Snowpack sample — Loveland Pass, Silver Plume, Colorado, USA (1/12/25, 11:40 AM MST)
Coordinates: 39.66, -105.88
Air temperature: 7 °F
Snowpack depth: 140 cm
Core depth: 10 cm
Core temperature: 41 °F
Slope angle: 11°, slope face: 30°
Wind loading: high
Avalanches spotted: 2
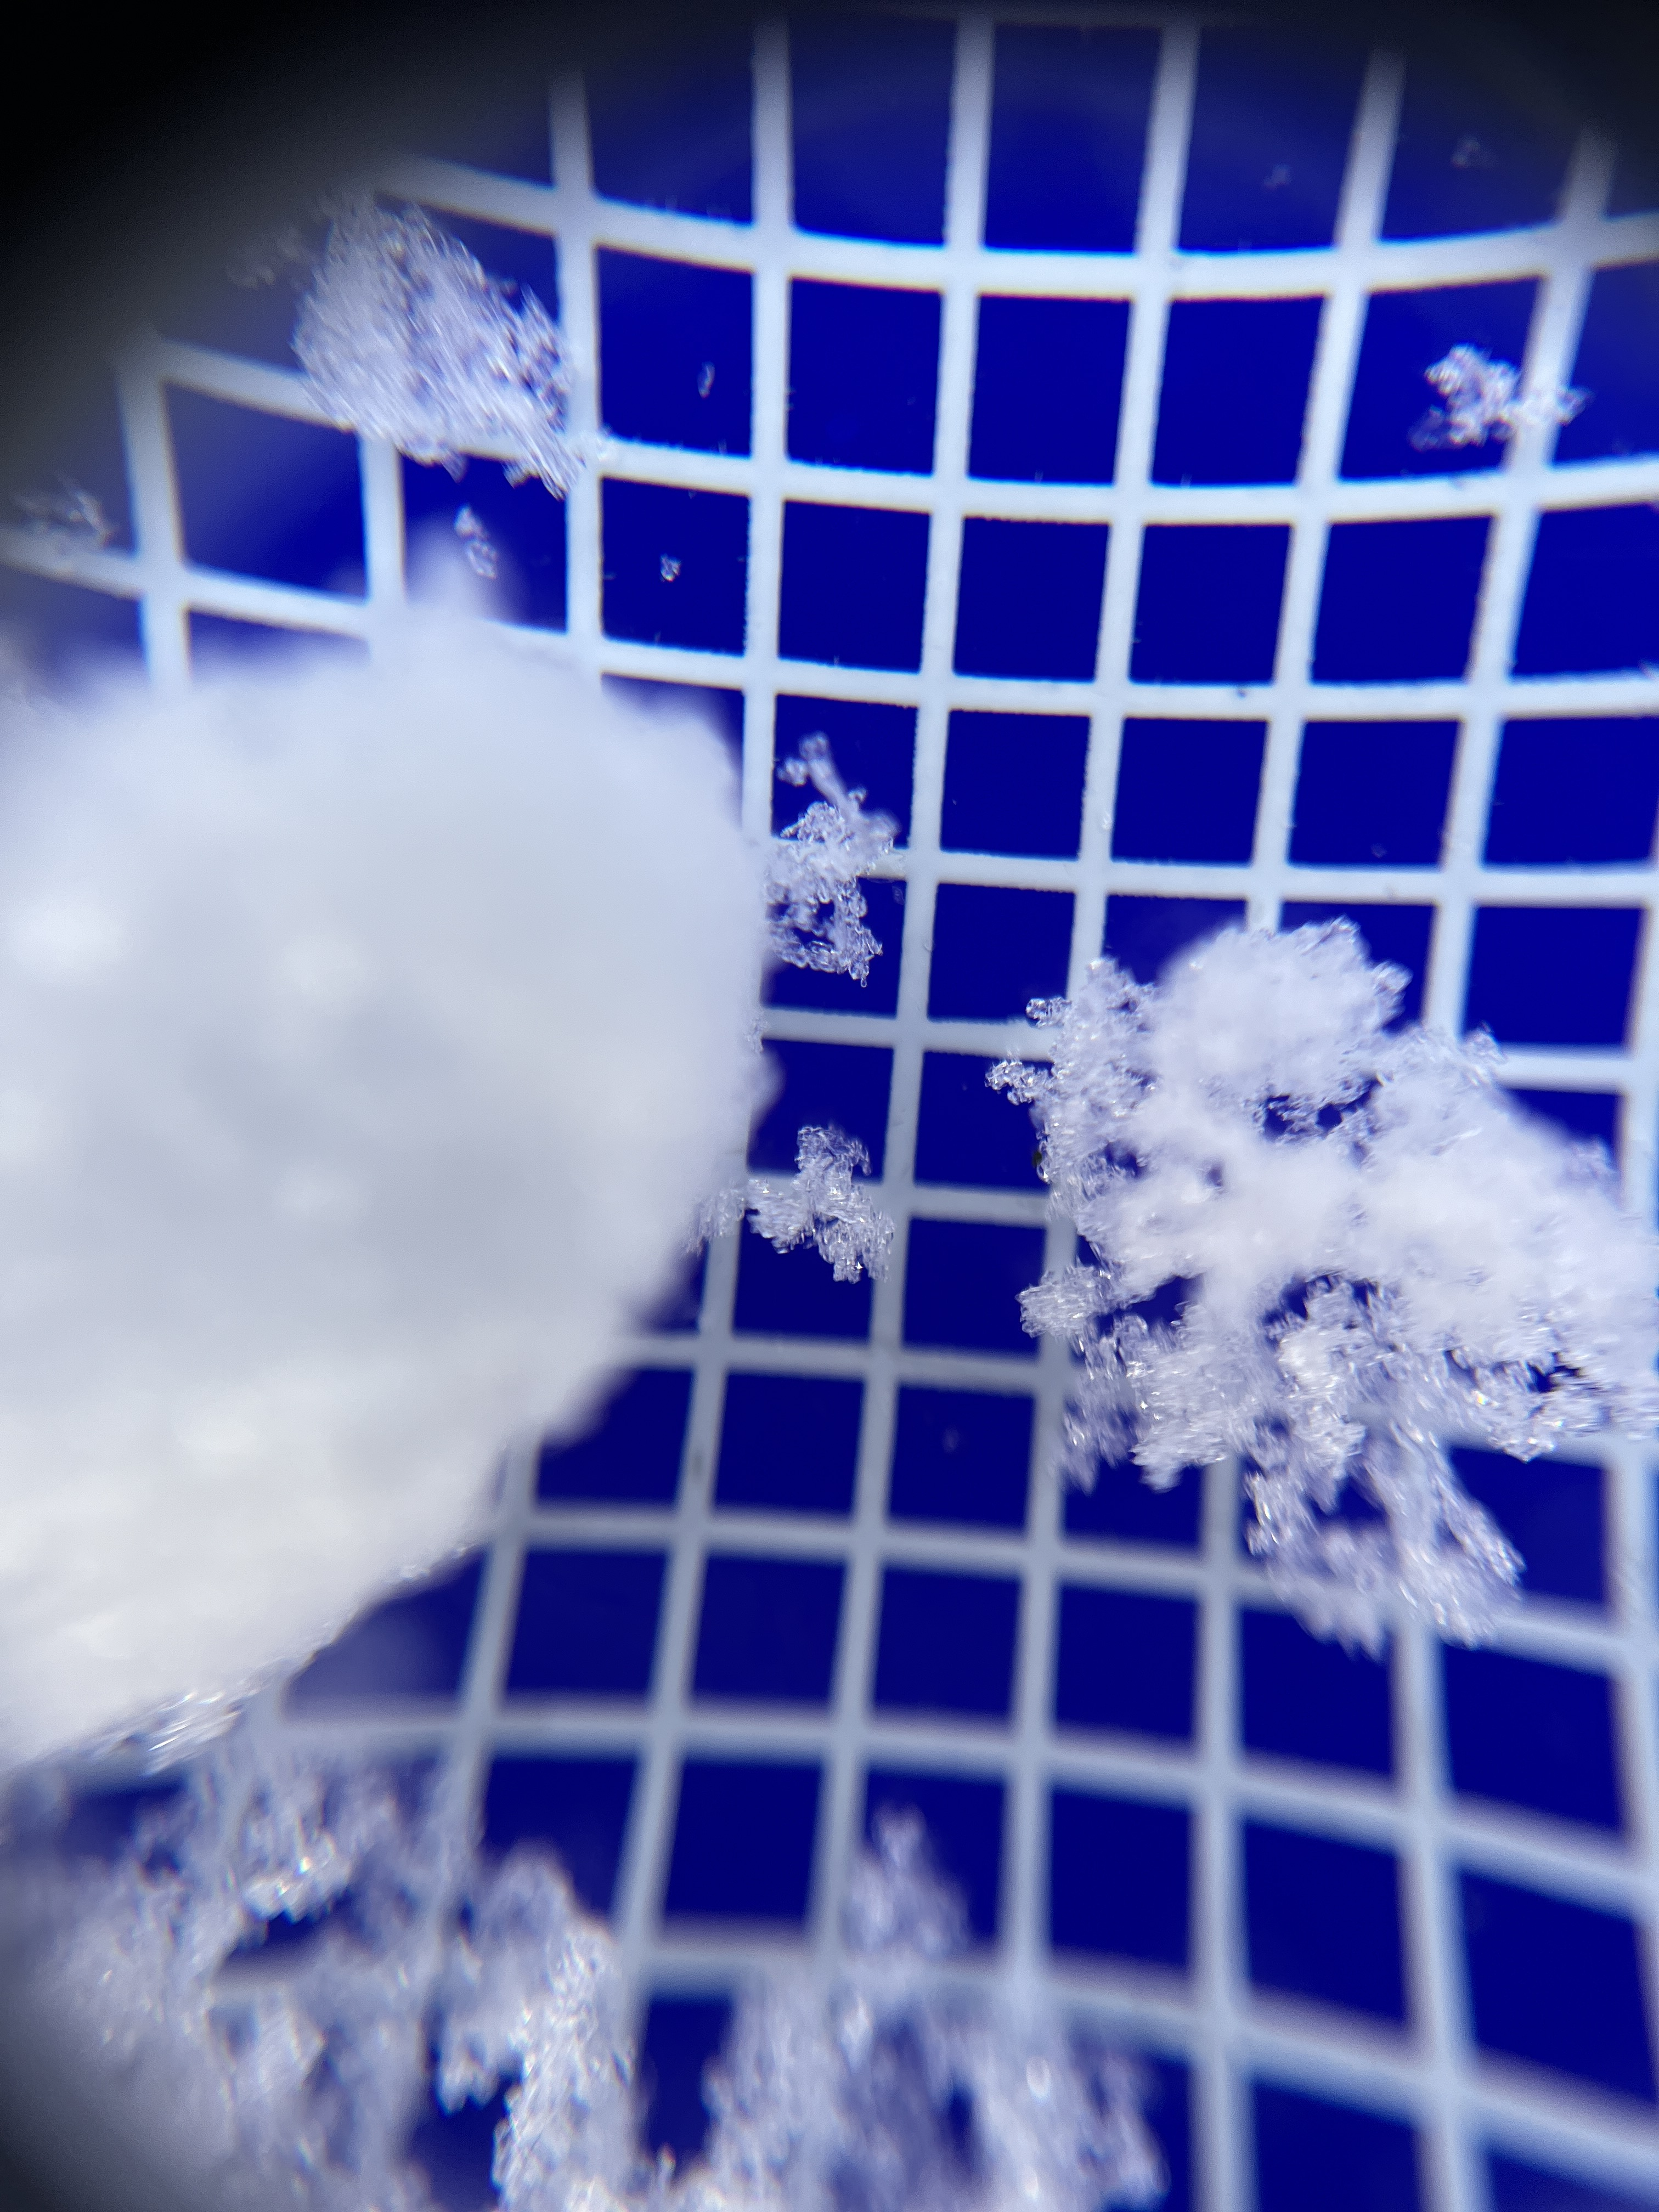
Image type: magnified_profile
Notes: Pilot using slightly modified coring method that took too large segment for snow profile picturing, advised not to use in higher level models. Two avalanche on south face nearby, partially cloudy with light snow in the last 24 hours. Lots of wind loading on eastern features.